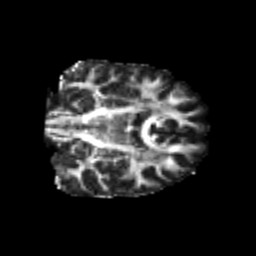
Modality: FA
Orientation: coronal
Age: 22
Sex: male
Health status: healthy
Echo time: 0.074 s